九年级 · 解析几何
(8 分）大润发超市进了一批成本为 8 元/个的文具盒. 调查发现: 这种文具盒每个星期

的销售量 $y$ （个）与它的定价 $x$ （元/个）的关系如图所示:

（1）求这种文具盒每个星期的销售量 $y$ (个）与它的定价 $x$ (元/个）之间的函数关系式 (不必写出自变量 $x$ 的取值范围);

（2）每个文具盒定价是多少元时，超市每星期销售这种文具盒（不考虑其他因素）可获得的利润最高? 最高利润是多少?

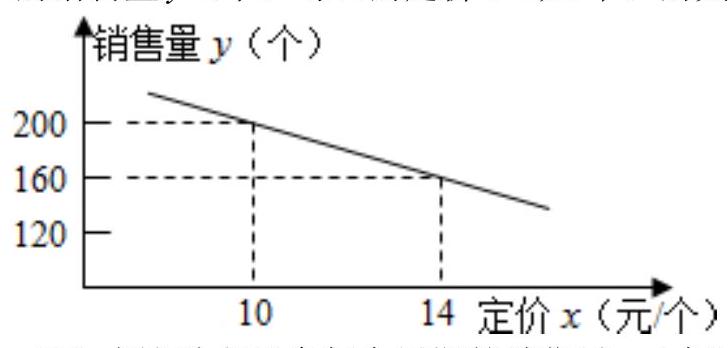
答案:  (1) $y=-10 x+300$ (2) 当 $x=19$, 即定价 19 元/个时超市可获得的利润最高, 最高利润为 1210 元

解析: (1) 根据图象可以得到函数经过点（10，20）和（14，160）, 利用待定系数法即可求得函数的解析式.

（2）超市每星期的利润可以表示成 $x$ 的函数关系式，然后根据函数的性质即可确定.

【详解】解:（1）设 $y=k x+b$,

由题意得: $\left\{\begin{array}{l}10 k+b=200 \\ 14 k+b=160\end{array}\right.$,

解得: $k=-10 ; b=300$.

$\therefore y=-10 x+300$.

(2) 设利润为 $\mathrm{W}$ 元,

由（1）知超市每星期的利润:

$W=(x-8) \cdot y=(x-8)(-10 x+300)$

$=-10(x-8)(x-30)$

$=-10\left(x^{2}-38 x+240\right)$

$=-10(x-19)^{2}+1210$

$\therefore$ 当 $x=19$, 即定价 19 元 $/$ 个时超市可获得的利润最高, 最高利润为 1210 元.